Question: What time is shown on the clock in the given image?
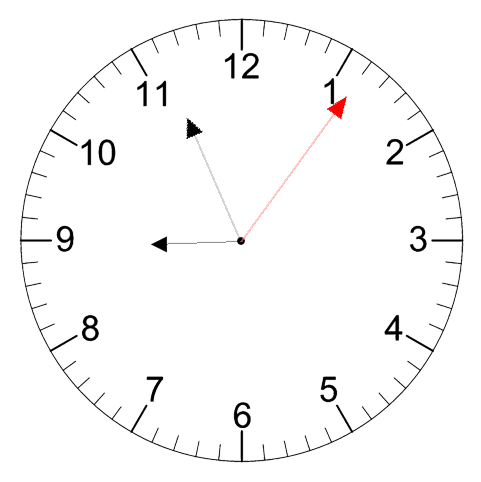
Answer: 08:56:06